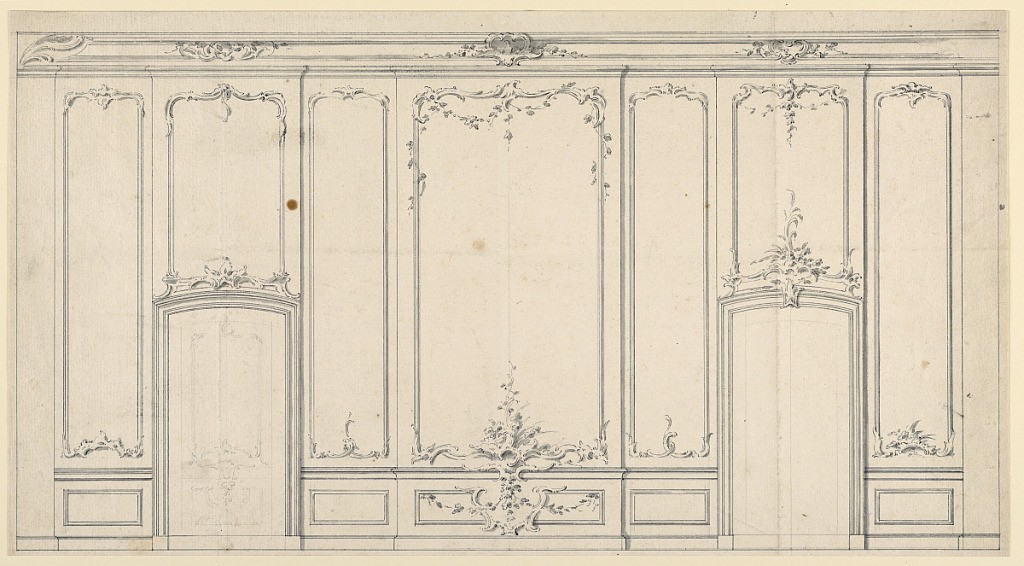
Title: Elevation of a Wall
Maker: Nicolas Pineau, French, 1684-1754
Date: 1745-1750
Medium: Pen and ink, graphite on paper
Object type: Drawing
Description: Some details of the sparse decoration are suggested differently, and alternatively, in the left and right halves. Flanked by narrow wall panels, the central panel and two more with the door frames project. A decorated panel is slightly sketched inside the left door frame, probably reffering to a blind door.